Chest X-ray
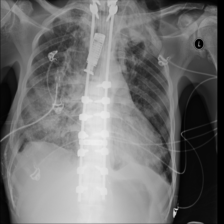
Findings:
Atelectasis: negative
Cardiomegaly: negative
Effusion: negative
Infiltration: negative
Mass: positive
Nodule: negative
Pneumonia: negative
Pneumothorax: negative
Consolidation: negative
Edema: negative
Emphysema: negative
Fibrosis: negative
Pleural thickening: negative
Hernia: negative